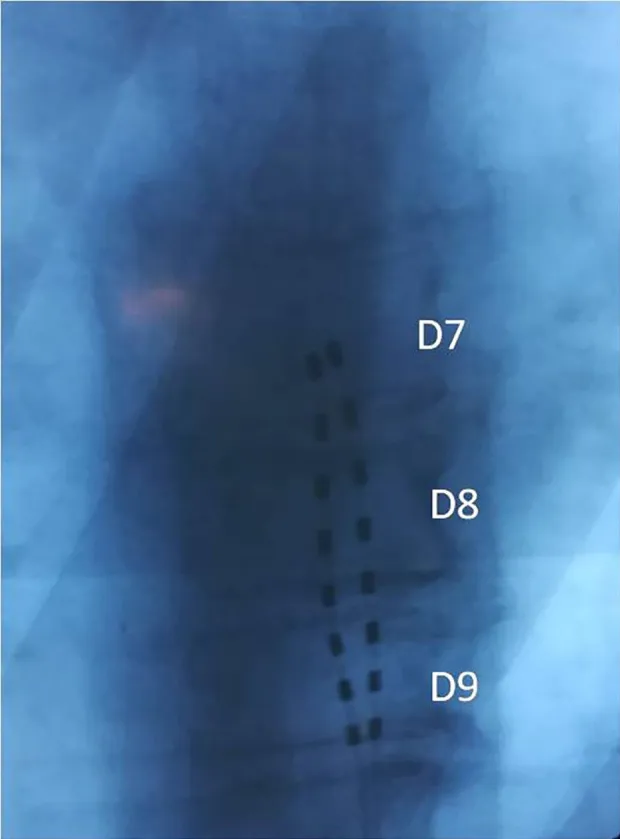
Case 1: Two aligned octopolar leads with tip in T7.
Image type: radiology (x_ray)